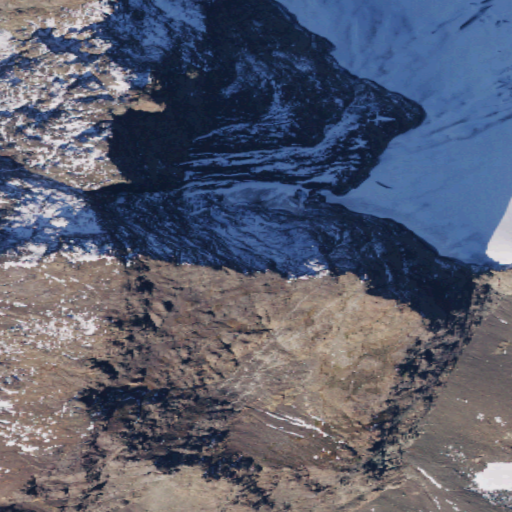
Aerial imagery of mountain in Washington named Crater Mountain containing barren land, snow, and grassland